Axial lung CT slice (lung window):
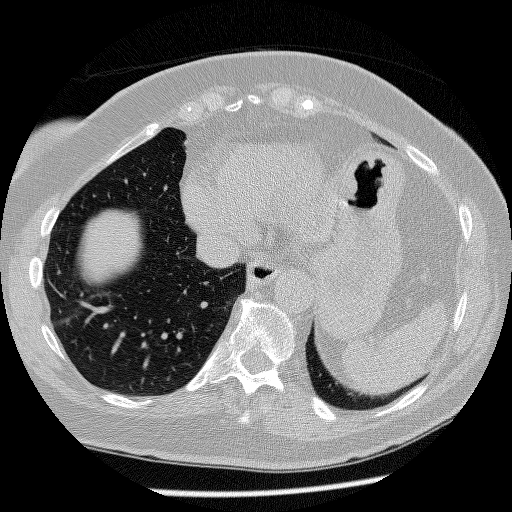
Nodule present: no